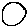
Label: circle